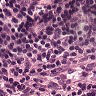
Metastatic tissue present: no